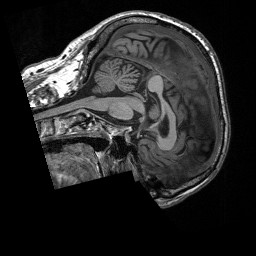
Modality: T1w
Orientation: sagittal
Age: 62
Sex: male
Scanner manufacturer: siemens
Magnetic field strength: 3 T
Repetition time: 2.4 s
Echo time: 0.00226 s